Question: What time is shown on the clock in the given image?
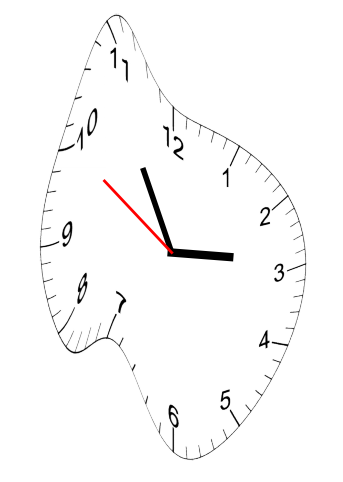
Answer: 02:54:50